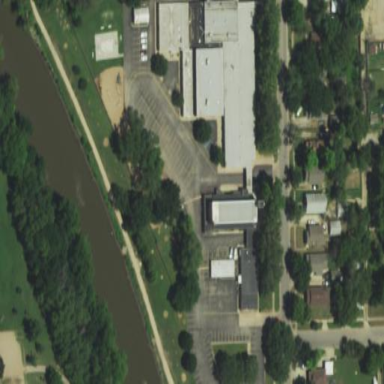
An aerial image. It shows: School building.